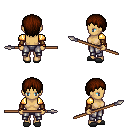
a pixel art fantasy rpg character, female body template, human, tanned skin, gold arm armor, metal pants, brown plain hairstyle, leather bracers, gray slippers, spear, four views (front, back, left, right), 2x2 character sprite sheet, small pixel art, hard edges, no anti-aliasing